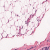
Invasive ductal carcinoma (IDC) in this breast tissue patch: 1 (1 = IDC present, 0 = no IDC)